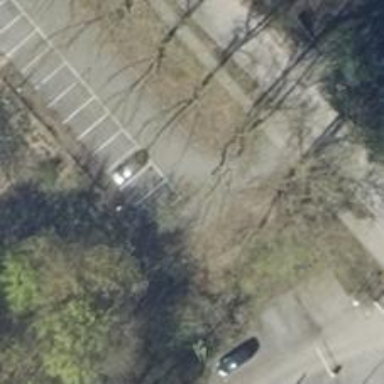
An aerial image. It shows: Road serving as parking aisle.